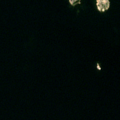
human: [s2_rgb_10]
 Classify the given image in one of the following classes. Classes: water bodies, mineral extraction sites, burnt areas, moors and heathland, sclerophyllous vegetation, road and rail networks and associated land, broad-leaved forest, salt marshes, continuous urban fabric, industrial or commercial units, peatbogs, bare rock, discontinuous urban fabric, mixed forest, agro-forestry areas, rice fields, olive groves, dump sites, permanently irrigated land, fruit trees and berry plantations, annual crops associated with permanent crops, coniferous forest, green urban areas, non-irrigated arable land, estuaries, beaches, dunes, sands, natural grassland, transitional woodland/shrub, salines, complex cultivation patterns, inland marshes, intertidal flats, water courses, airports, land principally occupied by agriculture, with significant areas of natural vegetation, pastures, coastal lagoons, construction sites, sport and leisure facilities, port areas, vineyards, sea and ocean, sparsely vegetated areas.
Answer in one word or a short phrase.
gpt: sea and ocean